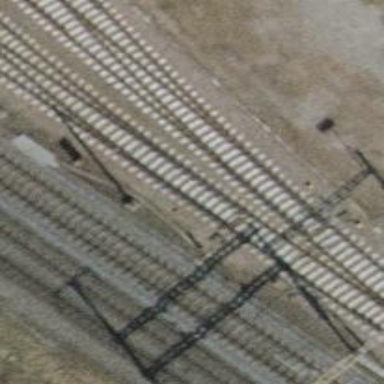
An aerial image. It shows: Railway switch.